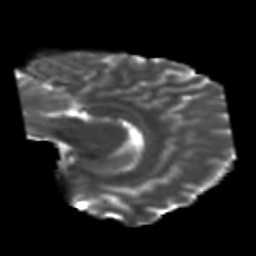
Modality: T2w
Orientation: sagittal
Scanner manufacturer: siemens
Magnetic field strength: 3 T
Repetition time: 6.8 s
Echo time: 0.093 s